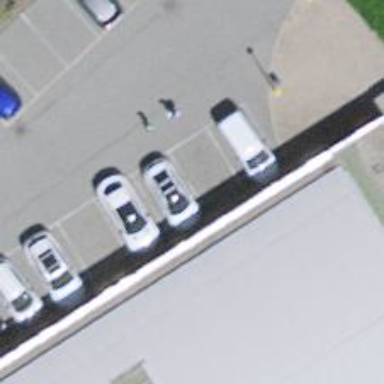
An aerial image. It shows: Parking area with surface.